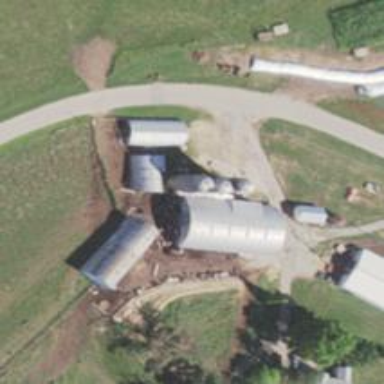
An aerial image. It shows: Silo.